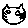
Label: cat